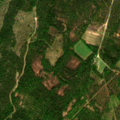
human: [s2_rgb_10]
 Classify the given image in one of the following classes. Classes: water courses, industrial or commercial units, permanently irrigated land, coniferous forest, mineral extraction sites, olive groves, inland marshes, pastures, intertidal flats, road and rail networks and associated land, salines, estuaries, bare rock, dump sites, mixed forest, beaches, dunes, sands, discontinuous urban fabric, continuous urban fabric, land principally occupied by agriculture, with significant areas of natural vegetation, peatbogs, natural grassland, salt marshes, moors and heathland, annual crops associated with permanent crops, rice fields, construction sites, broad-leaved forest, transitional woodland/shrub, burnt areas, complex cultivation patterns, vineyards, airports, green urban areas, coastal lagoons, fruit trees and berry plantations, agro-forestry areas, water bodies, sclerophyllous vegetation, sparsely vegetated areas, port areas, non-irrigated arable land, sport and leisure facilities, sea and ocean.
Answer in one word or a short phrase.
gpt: mixed forest, transitional woodland/shrub